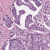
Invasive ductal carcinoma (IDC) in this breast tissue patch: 1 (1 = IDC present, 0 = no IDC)